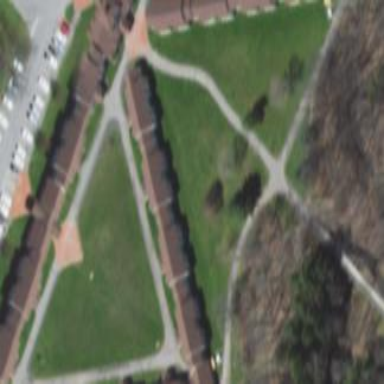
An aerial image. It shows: Dormitory building.